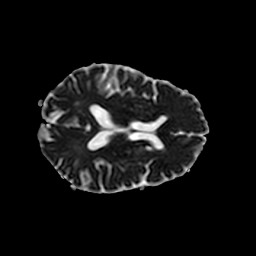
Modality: ADC
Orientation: axial
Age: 70
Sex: female
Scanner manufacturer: philips
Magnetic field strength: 3 T
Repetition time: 4.636 s
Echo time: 0.07429 s